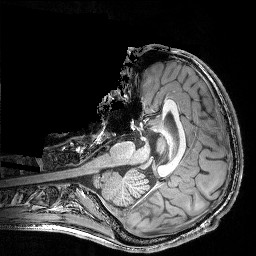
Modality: T1w
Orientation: axial
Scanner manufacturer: siemens
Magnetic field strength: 3 T
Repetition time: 2.25 s
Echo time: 0.00418 s